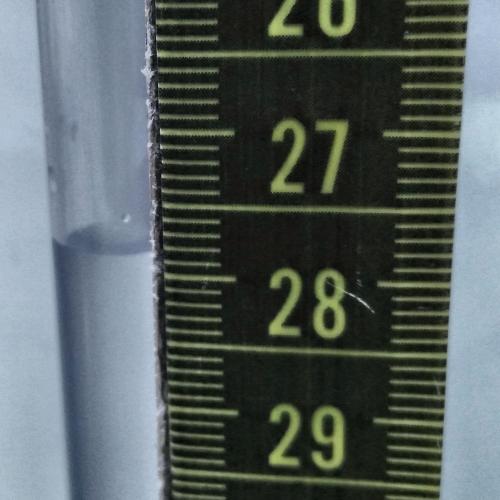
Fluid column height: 27.8 cm